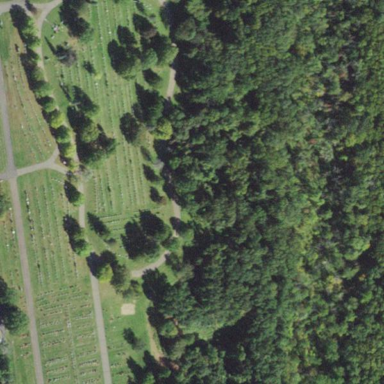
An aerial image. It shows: Private cemetery.